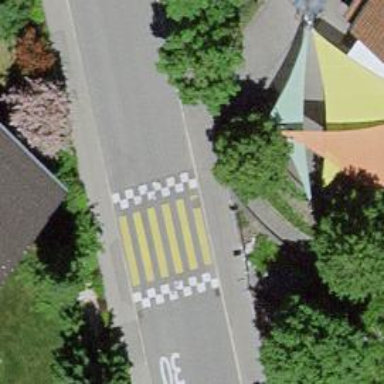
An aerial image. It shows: Zebra crossing on the road.